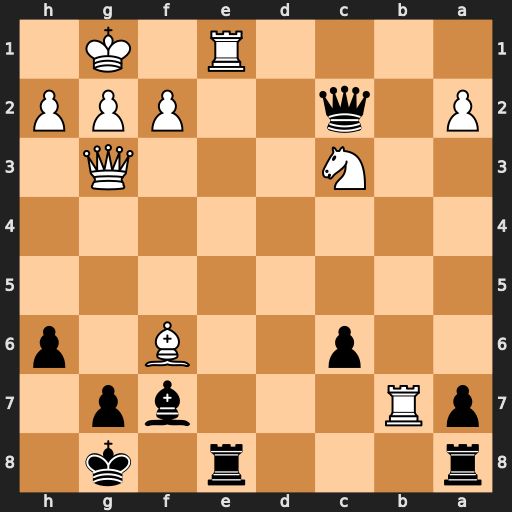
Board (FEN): r3r1k1/pR3bp1/2p2B1p/8/8/2N3Q1/P1q2PPP/4R1K1
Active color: b
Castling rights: -
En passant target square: -
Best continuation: Rxe1#